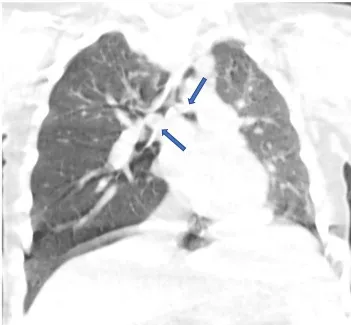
The location of bilateral TFB in patient were showed using the CT plain scan. Bilateral TFB were shown after three-dimensional reconstruction. TFB, tracheobronchial foreign body.
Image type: radiology (ct)